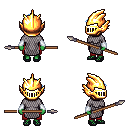
a pixel art fantasy rpg character, female body template, orc, green skin, chain mail, red pants, white cyan long mohawk hairstyle, gold helm, white cloth bracers, ghillies, spear, four views (front, back, left, right), 2x2 character sprite sheet, small pixel art, hard edges, no anti-aliasing